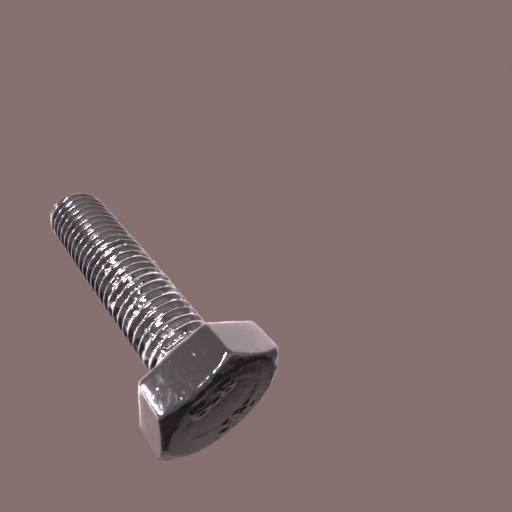
Label: bolt